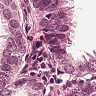
Metastatic tissue present: yes